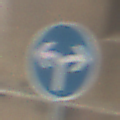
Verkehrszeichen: VorgeschriebeneFahrtrichtungRechtsOderLinks
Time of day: Midday
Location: Roofed (Beach)
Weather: Overcast
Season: NotSpecified
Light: Natural